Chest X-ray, AP view. Patient: 63 years old, sex M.
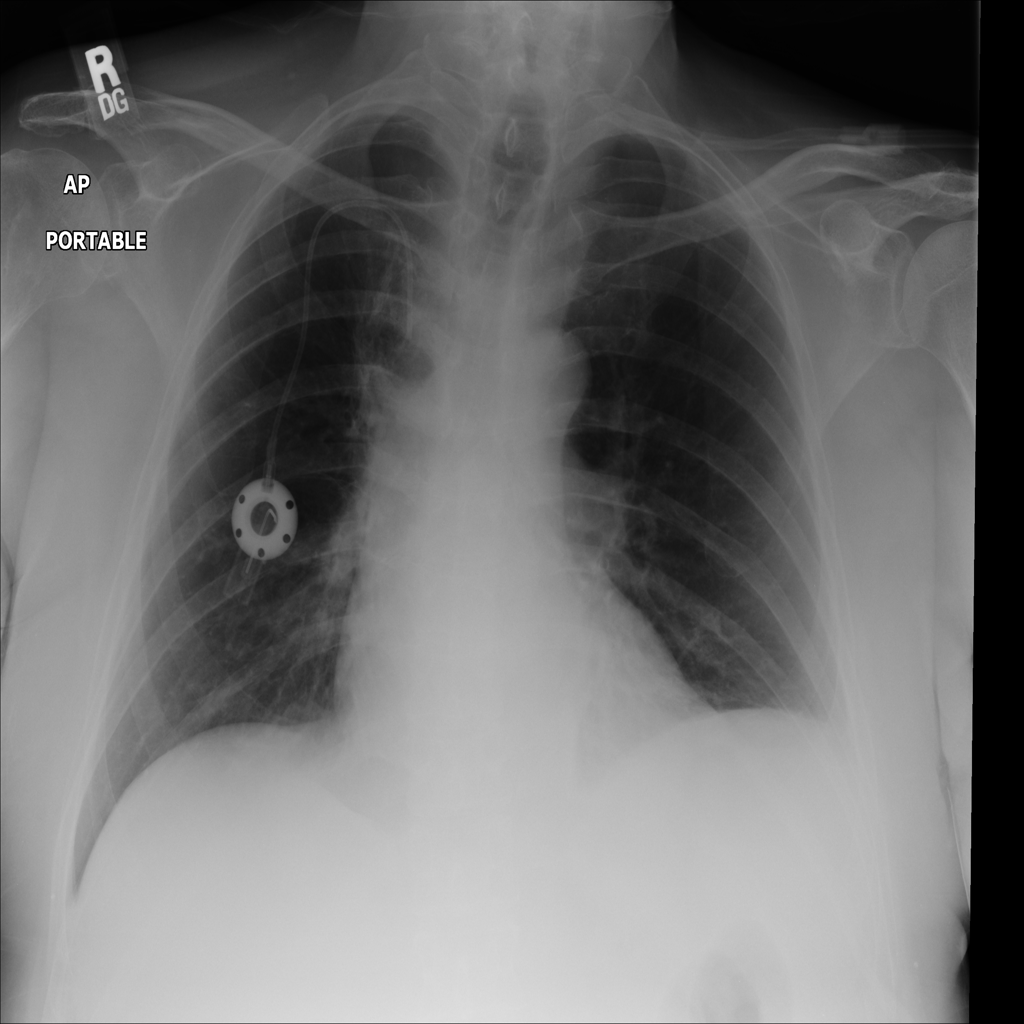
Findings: Fibrosis